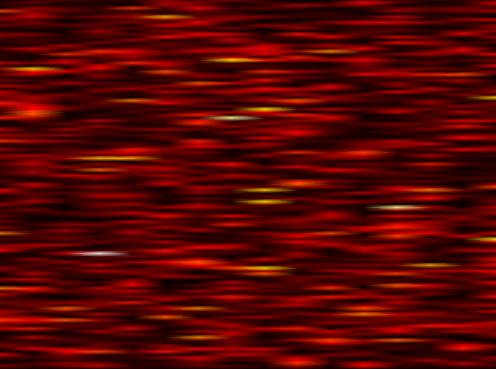
Label: UFMC